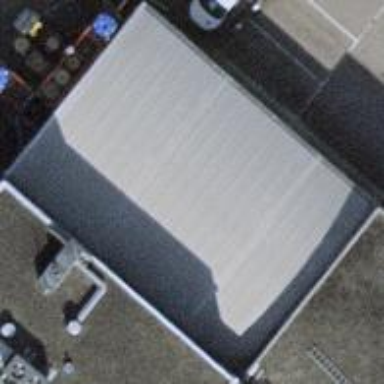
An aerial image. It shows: View of roof of building.